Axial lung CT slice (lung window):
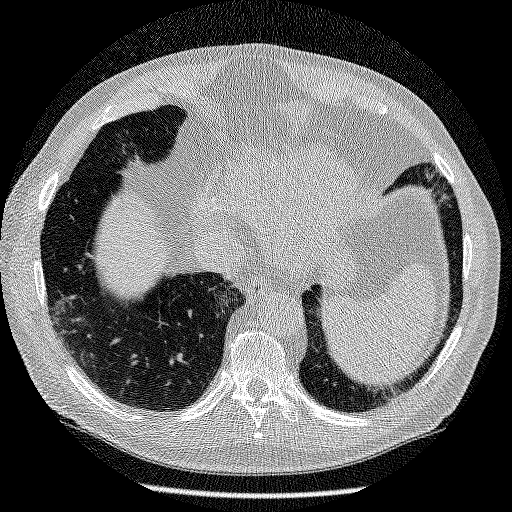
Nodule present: no